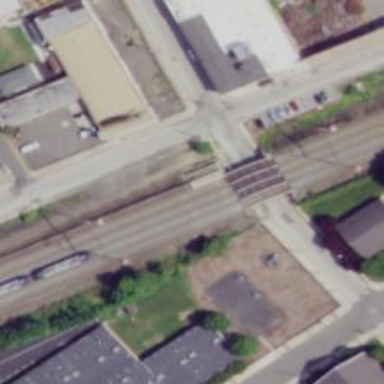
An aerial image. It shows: Bridge over railway with electrified contact lines.